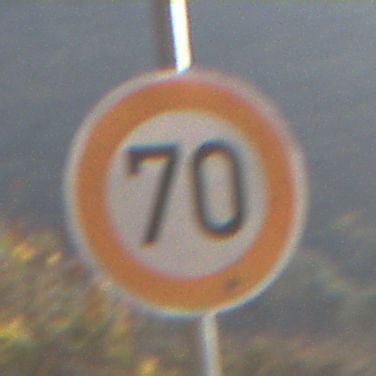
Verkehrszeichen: Geschwindigkeit70
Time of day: SunriseSunset
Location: Outdoor (Nature)
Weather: Clear
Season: NotSpecified
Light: Natural